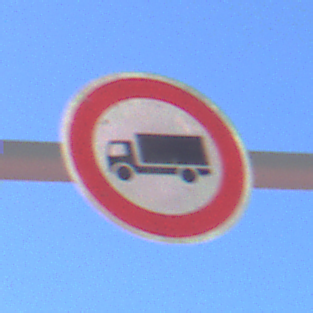
Verkehrszeichen: VerbotFuerKraftfahrzeugeUeberDreiKommaFuenfTonnen
Umgebung: Outdoor, RoadRail
Tageszeit: MorningAfternoon
Wetter: Clear
Licht: Natural
Jahreszeit: NotSpecified
Kontrast: HighContrast